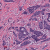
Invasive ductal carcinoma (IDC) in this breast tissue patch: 1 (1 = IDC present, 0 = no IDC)